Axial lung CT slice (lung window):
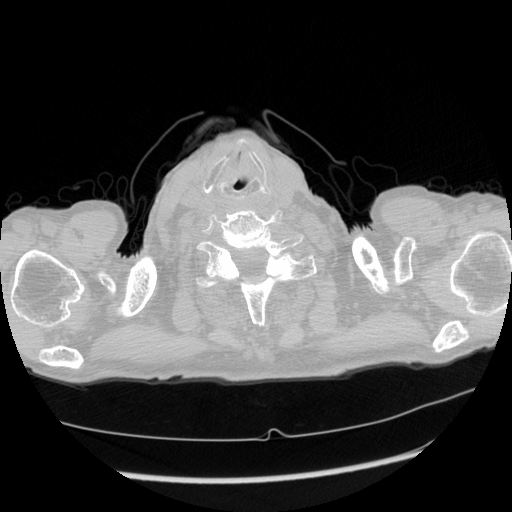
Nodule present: no